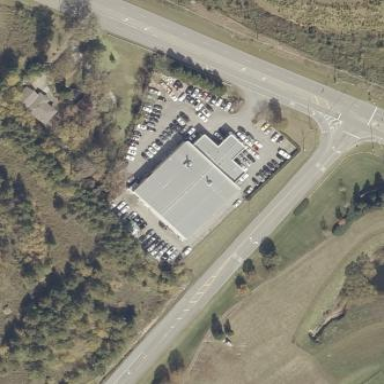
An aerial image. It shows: Building housing car repair shop.